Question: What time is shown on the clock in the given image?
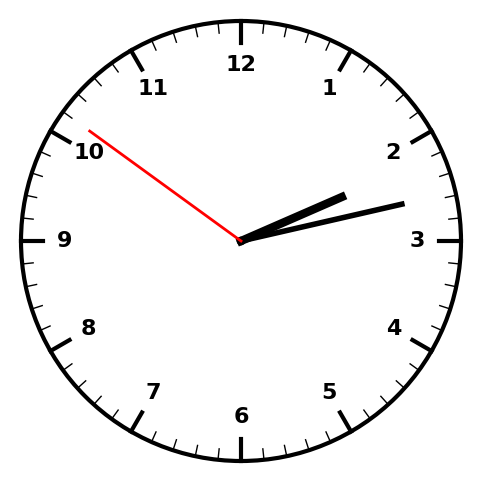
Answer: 02:12:51